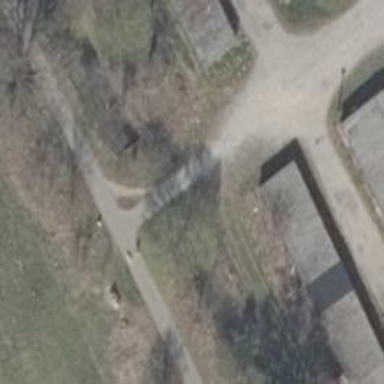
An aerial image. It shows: Dirt footway.